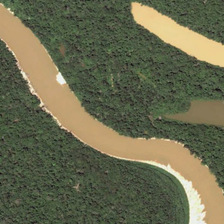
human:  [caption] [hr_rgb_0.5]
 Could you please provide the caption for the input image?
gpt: the bank of this yellow river is partly sand in this lush green forest .

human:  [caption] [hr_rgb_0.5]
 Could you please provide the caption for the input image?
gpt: there is a river and two narrow long lake in the rainforest .

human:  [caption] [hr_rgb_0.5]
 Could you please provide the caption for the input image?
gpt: the stretch of turbid river is across the forest .

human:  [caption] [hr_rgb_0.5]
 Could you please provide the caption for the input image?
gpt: the stretch of turbid river is across the forest .

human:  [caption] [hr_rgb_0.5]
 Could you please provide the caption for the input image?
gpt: many green trees around a yellow pond are in two sides of a curved yellow river .